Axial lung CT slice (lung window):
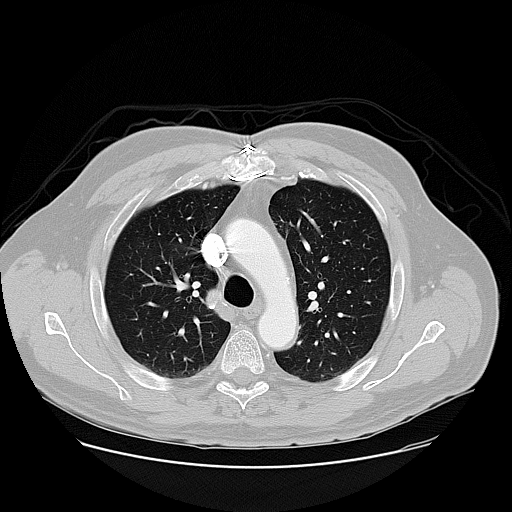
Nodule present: no